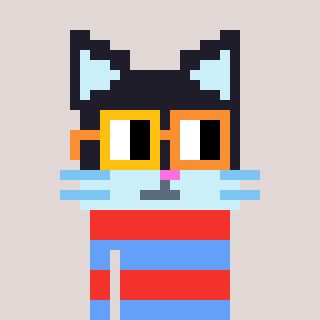
a pixel art character with square yellow and orange glasses, a cat-shaped head and a blue-colored body on a warm background